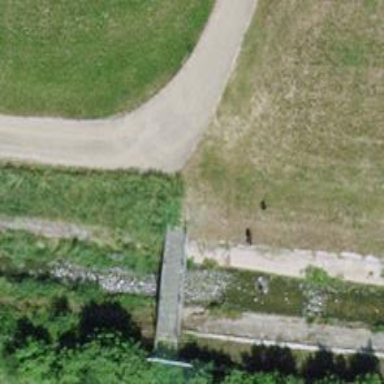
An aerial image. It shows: Asphalt track with grade1 quality.